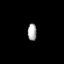
Tissue: prostate
Cell type: T cells
Senescence score: 0.311
Nuclear area (px): 148
Mean DAPI intensity: 172